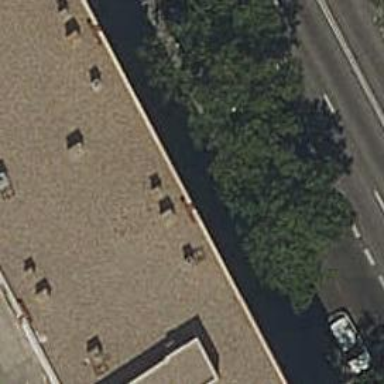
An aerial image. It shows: Clothing store.